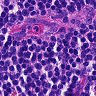
Metastatic tissue present: no